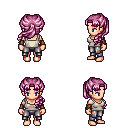
a pixel art fantasy rpg character, female body template, human, light skin, white pirate shirt, metal pants, pink princess hairstyle, cloth bracers, four views (front, back, left, right), 2x2 character sprite sheet, small pixel art, hard edges, no anti-aliasing